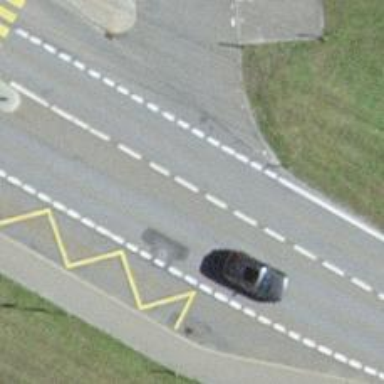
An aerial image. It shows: Bus stop with designated stop position for public transport.